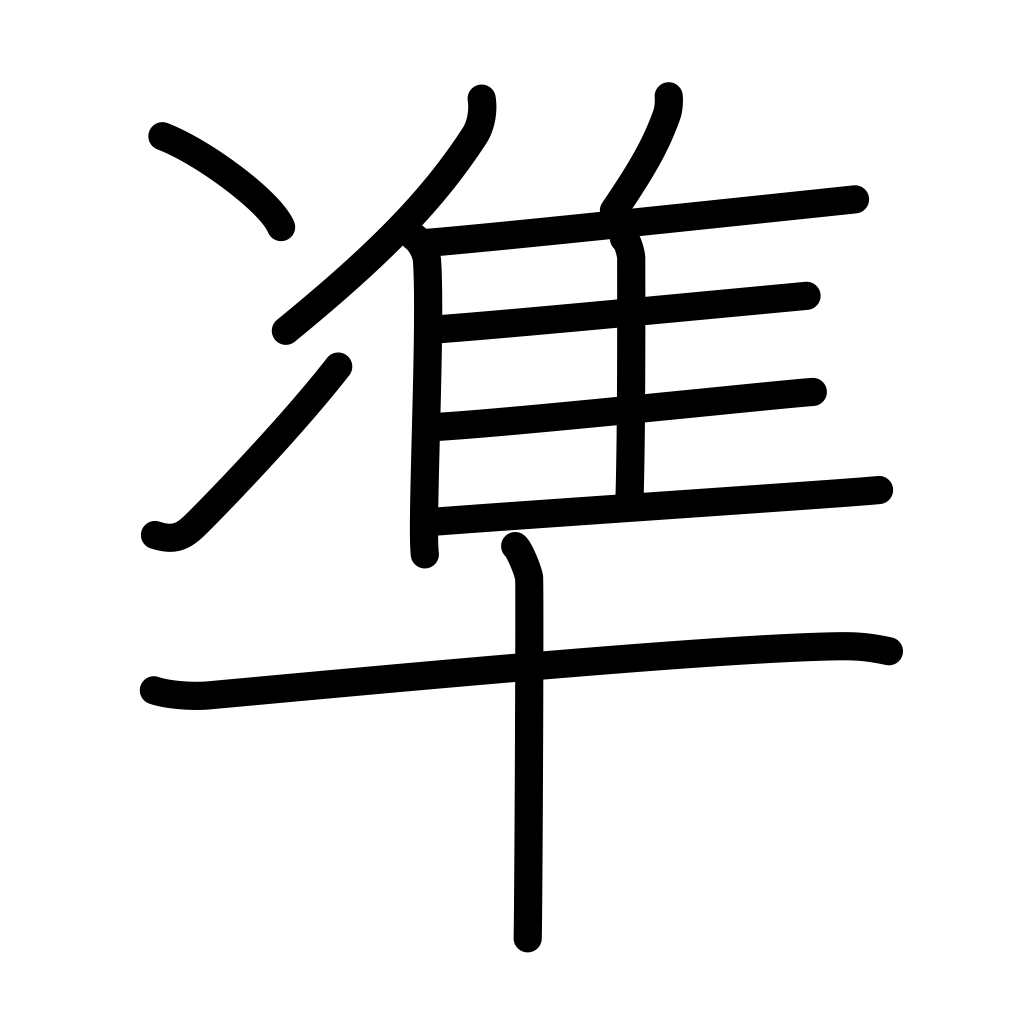
Meaning: correspond to, proportionate to, conform, imitate